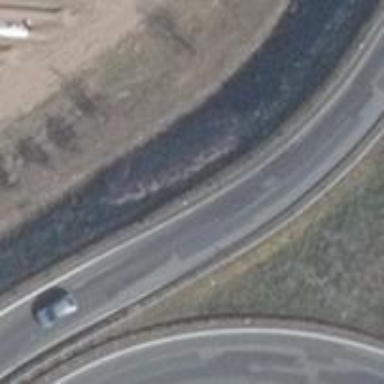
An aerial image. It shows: Motorroad with asphalt surface classified as primary link.